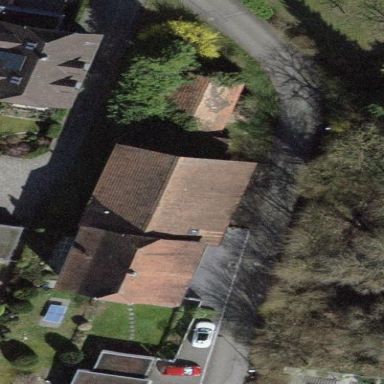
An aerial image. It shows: Building with tiled roof.